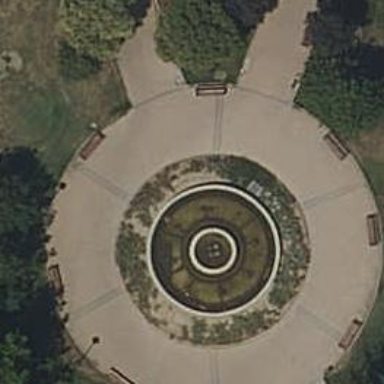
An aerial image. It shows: Beautiful fountain.